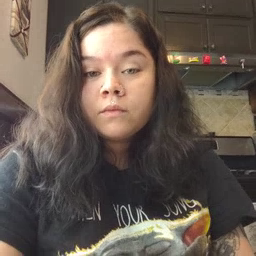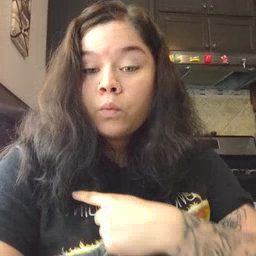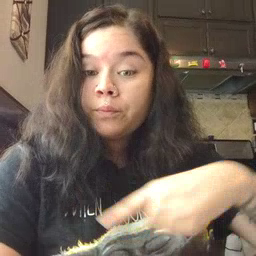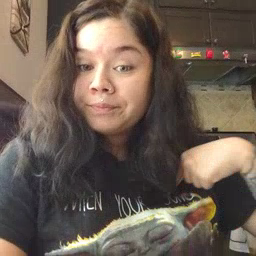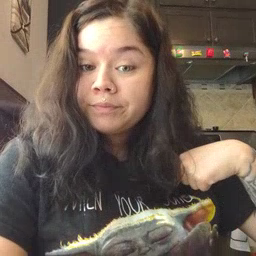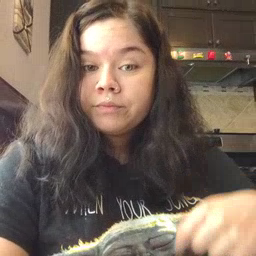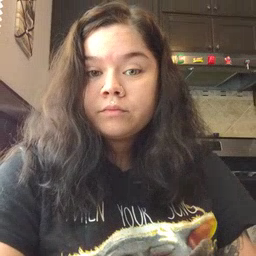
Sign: weus